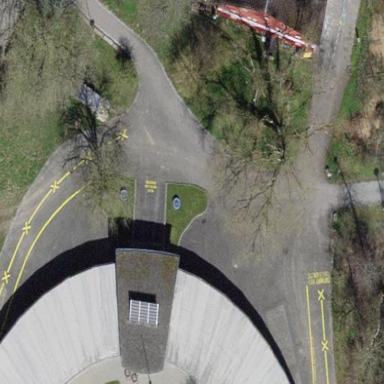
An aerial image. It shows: Bicycle parking facility.